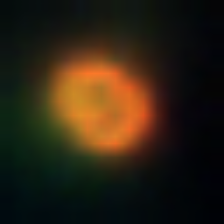
Taxon: NanoPlankton
Group: Other